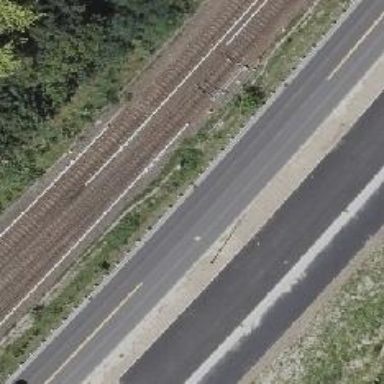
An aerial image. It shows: Railway signal.